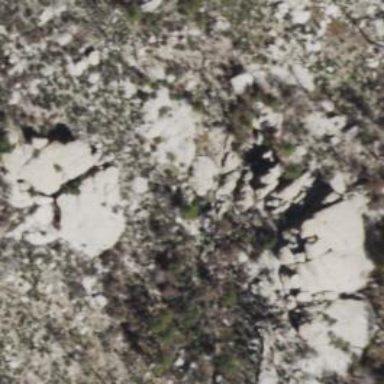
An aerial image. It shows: Landscape of bare rock.